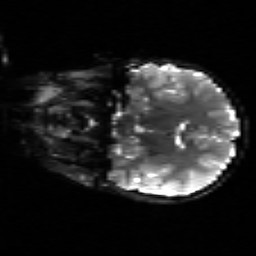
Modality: sbref
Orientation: coronal
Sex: male
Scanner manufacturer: siemens
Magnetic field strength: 3 T
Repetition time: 5 s
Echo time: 0.071 s